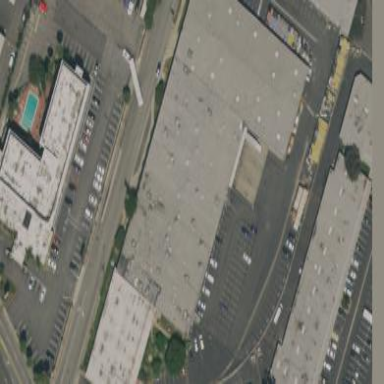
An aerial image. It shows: Warehouse building.